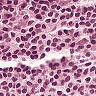
Metastatic tissue present: no